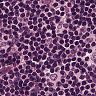
Metastatic tissue present: no